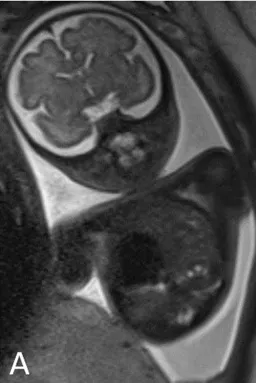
A
) Magnetic resonance imaging (MRI) finding of left-sided congenital diaphragmatic hernia (CDH) at 33 weeks of gestation.
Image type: radiology (mri)